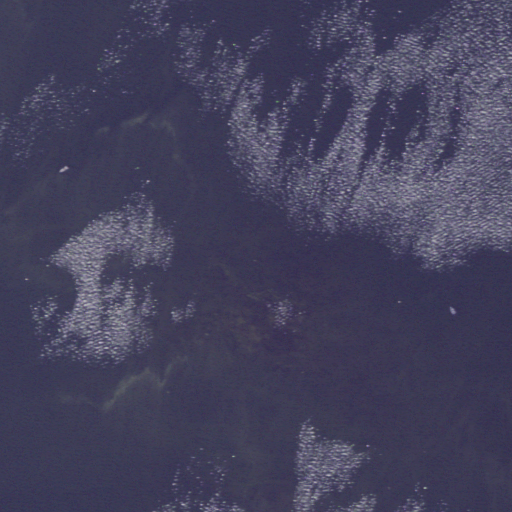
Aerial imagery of bar in New York named Dakin Shoal containing only open water